Question: Him
Please explain what is the difference between different datasources for SQL (shown in the pic.)
I mean difference between Microsoft SQL Server and Microsoft SQL Server Database File

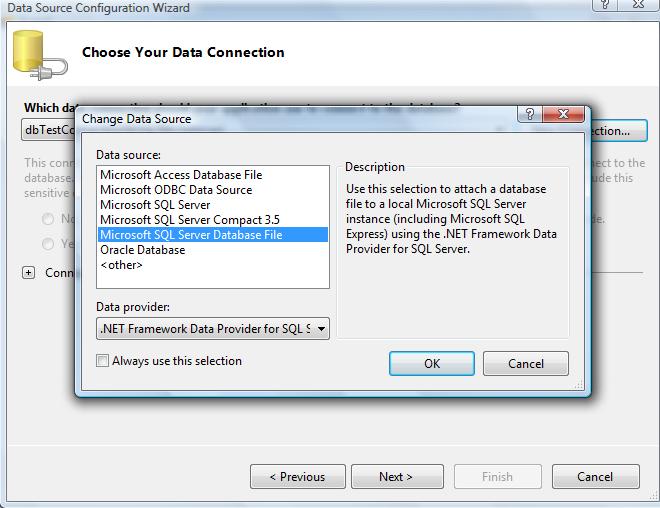
Answer: Connecting to Microsoft SQL Server means that you are establishing a network connection to a SQL Server -- the database engine is running either on your machine or remotely and you are using the SQL Server as a service and are connecting to it. That server has the data and you just use a protocol to request operations to be performed.
Connecting using a Microsoft SQL Server database file (MDF) means that you want to use a database file and have a running SQL Server engine running locally use that MDF file. So, if you have SQL Express on your machine, when you create a connection to a MDF file, you're essentially using the SQLExpress engine on your machine to serve up that MDF file (and the database contents) to you.
I admit I almost always connect to a SQL Server, as I'm not guaranteed to have the MDF file available in all environments. Plus, I usually don't install SQL Express.
That's how I understand the difference. Hope this helps!